Question: I just started with vb.net so please be patient with me here.
I'm working on an uni assignment where I need to build a small student registration program.
I need to create a 7 digit student number whenever a user clicks register, my code and validation and connection to DB is working fine,
1. The student number should have 7 digits
2. The first two digits represent the year the student registers in (the last two digits of the full year) Which I get like this and it works fine: Dim cyear = DateTime.Now.ToString("yy")
3. Here is my problem: the next 4 numbers represents the number of students who have registered thus far, this number is always padded with 0 from the left to make up four digits.
---
if 20 students have registered thus far (in 2014) then the next student will
have student number 140021
---
4 The last digit is a check digit which you get by summing the first 6 individual numbers of the student number, divide the result by 10 and take the remainder, and subtract the remainder by 10 to get last digit. , but what if only one student has registered thus far? Surely that cant produce a correct result
(See Number 3 above) How do I generate numbers 3 to 6, padding from left to right incrementing with one with each new registration?
I tried the following code but it is far off from working
'''
'Generate Student NR'
Dim newstudent As Integer
'displays 1st 2 letter of current year for student number'
Dim cyear = DateTime.Now.ToString("yy")
Dim lastdigit As Double
Dim lastdigitRemainder
Dim studentnr As Integer
'if statment to generate new student number for each registration'
If (register.Enabled = True) Then
newstudent = cyear + 0 + 0 + 0 + 1
'generate last digit of student nr'
lastdigit = (cyear + newstudent) / 10
lastdigitRemainder = lastdigit - 10
studentnr = lastdigit + lastdigitRemainder
MsgBox(studentnr)
'''

Please note Im not asking for someone to complete this code for me, im just looking for a bit of advice, someone who can point me in the right direction etc. Also is the IF statment the correct selection structure I should use for the generation of the student number?
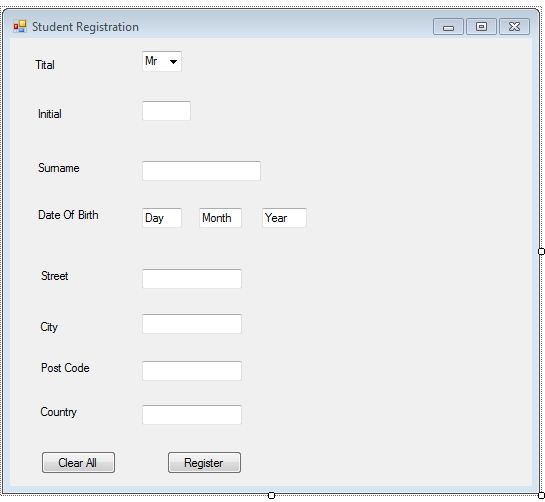
Answer: '''
Dim intYear As Integer = TextBox1.Text 'The years last two digits'
'Show the student id: pad the students number with 0's, works with single, double etc digits. The intStudents is the variable I used for the student totals.
MessageBox.Show(CStr(intYear.ToString) & intStudents.ToString("0000"))
'''
A little more perferred way...
'''
Dim strYear As String = TextBox1.Text
MessageBox.Show(strYear & intStudents.ToString("D4")) 'D means the format and the number 4 is the length...
'''
Your issue with your if that you have asked...
'''
'I assume this is your register button... if so you can do this..
If (register.Enabled) Then
'whatever else you need
End If
'''
Heres you full edited code...
'''
'Generate Student NR'
Dim newstudent As String
Dim cyear As String = DateTime.Now.ToString("yy")
Dim studentTotal As Integer = 13 'However many students registered so far...
'if statment to generate new student number for each registration'
If (register.Enabled = True) Then
newstudent = cyear & studentTotal.ToString("D4")
MessageBox.Show(newstudent) 'Use this as "MsgBox" is depreciated in newer frameworks'
End If
'''
'Add one more to user variable...As you requested :)
'''
Dim studentTotal As Integer = 13
'Put in your click event ...
studentTotal = studentTotal += 1
'''